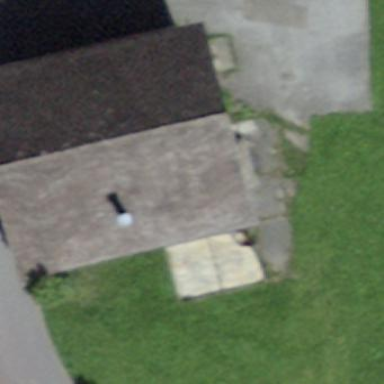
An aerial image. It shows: Barn.